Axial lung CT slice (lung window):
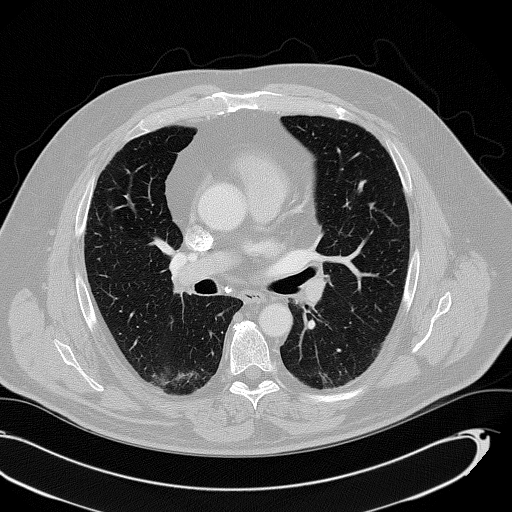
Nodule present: no